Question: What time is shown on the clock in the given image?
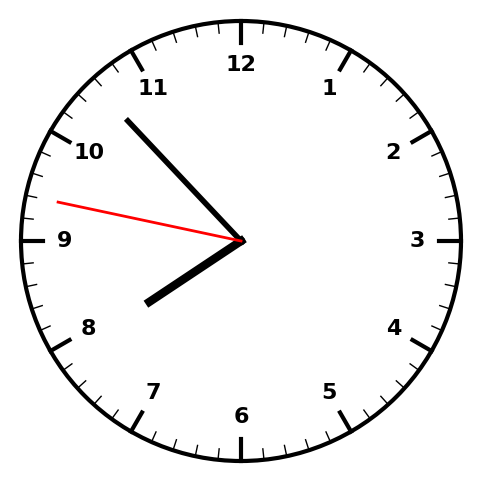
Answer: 07:52:47